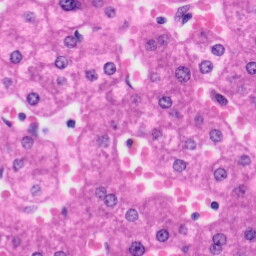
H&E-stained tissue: Liver